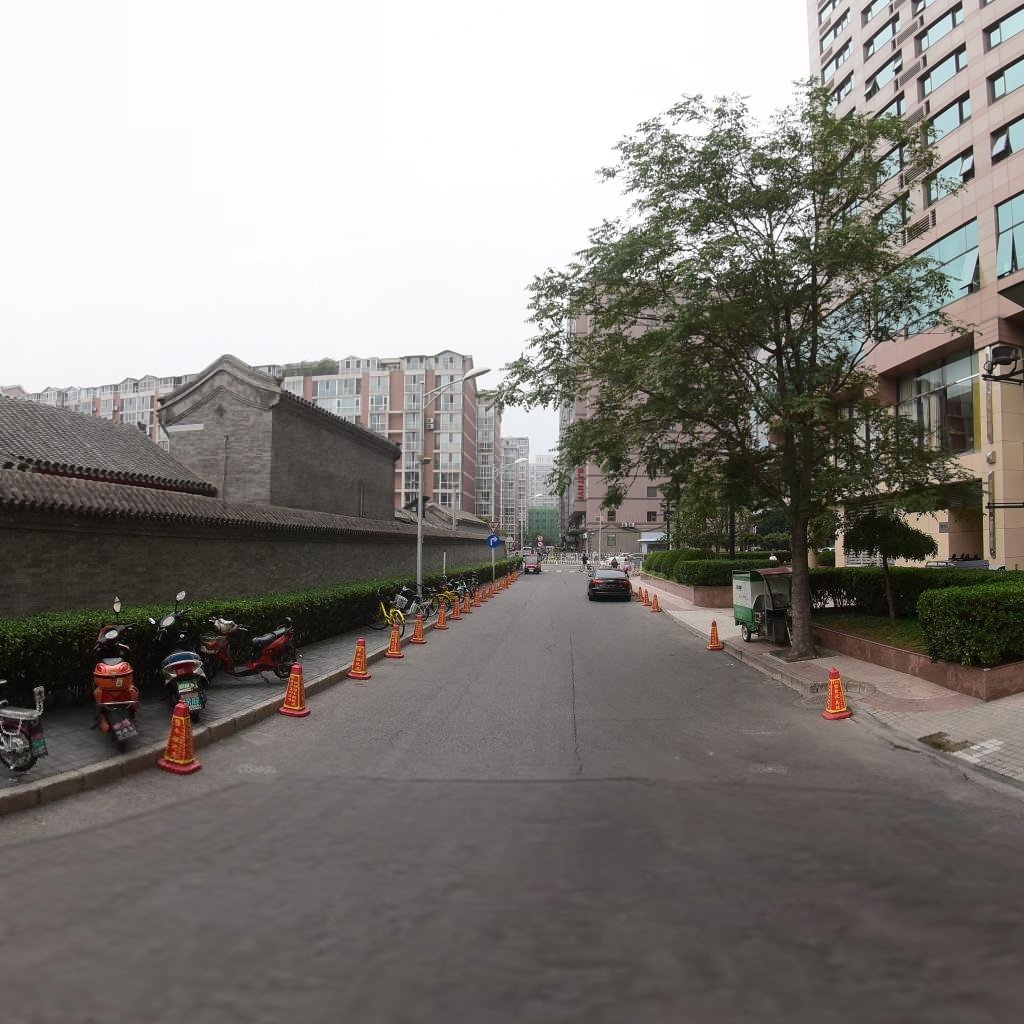
Region: Dongcheng
Road damage annotations: transverse crack, longitudinal crack, manhole cover